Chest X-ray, AP view. Patient: 55 years old, sex F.
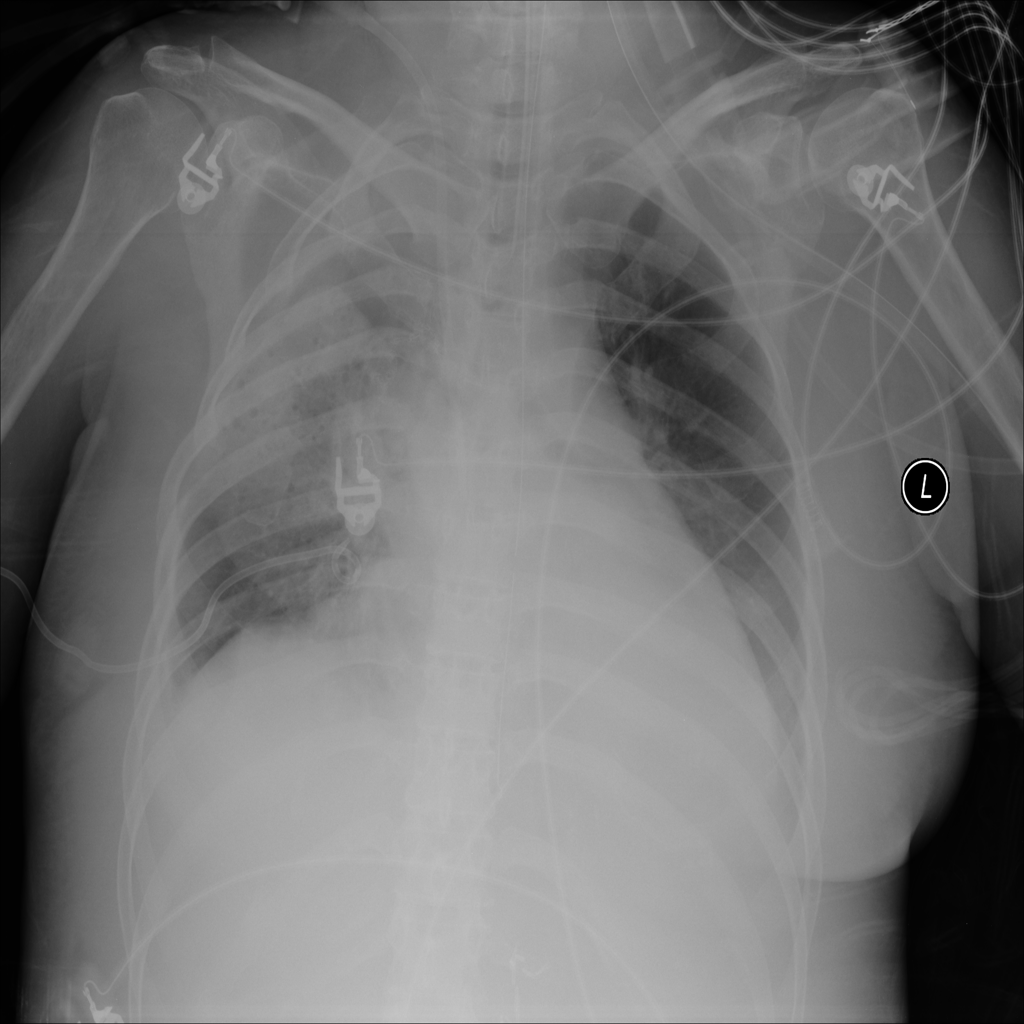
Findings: No Finding